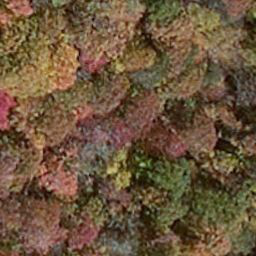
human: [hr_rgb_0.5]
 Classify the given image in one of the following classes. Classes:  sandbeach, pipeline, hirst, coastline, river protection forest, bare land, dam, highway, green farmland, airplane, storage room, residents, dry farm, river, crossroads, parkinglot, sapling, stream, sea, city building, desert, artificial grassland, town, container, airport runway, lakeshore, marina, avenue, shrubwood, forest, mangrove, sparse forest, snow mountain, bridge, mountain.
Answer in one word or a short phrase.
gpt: mangrove